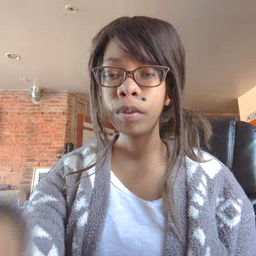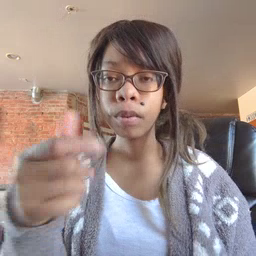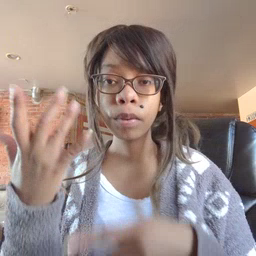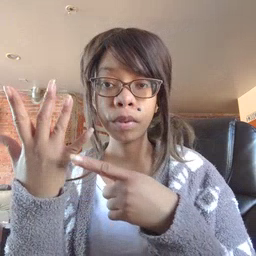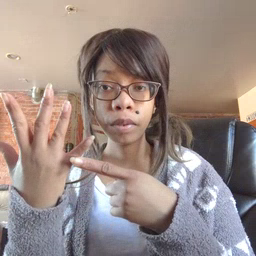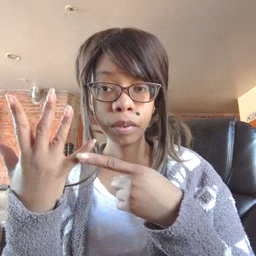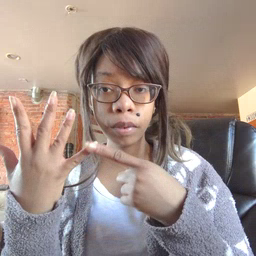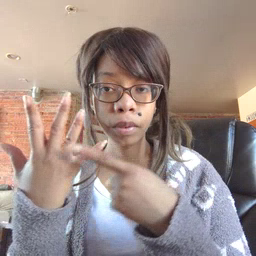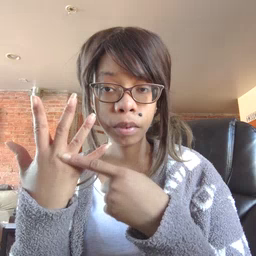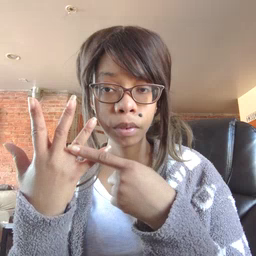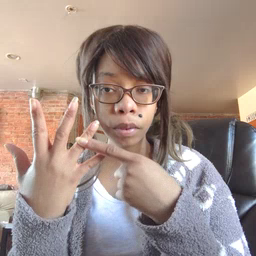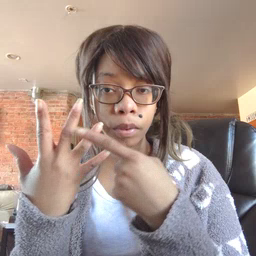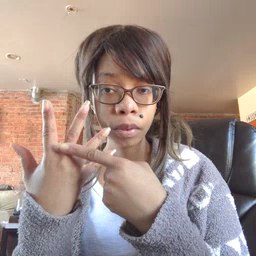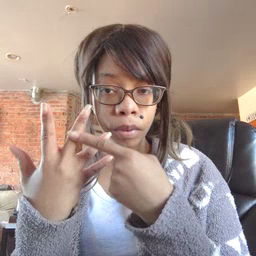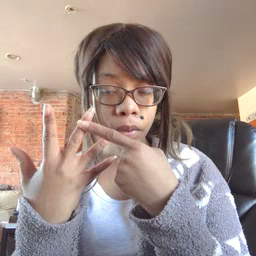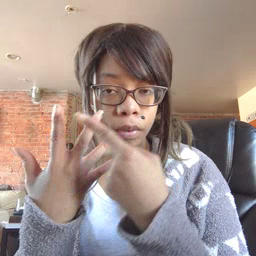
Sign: finger